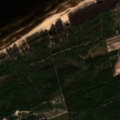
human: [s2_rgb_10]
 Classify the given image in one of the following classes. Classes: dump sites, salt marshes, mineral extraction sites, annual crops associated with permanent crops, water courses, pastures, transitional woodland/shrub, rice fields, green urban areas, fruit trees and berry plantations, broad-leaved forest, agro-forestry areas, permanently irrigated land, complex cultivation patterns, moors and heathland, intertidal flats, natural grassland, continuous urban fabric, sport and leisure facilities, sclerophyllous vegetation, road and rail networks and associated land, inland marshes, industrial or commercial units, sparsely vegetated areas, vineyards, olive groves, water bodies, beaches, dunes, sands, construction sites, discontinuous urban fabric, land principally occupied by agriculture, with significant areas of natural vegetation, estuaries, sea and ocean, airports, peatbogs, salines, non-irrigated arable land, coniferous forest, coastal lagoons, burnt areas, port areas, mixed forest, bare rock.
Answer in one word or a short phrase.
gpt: non-irrigated arable land, coniferous forest, mixed forest, transitional woodland/shrub, sea and ocean